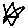
Label: star